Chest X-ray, PA view. Patient: 53 years old, sex F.
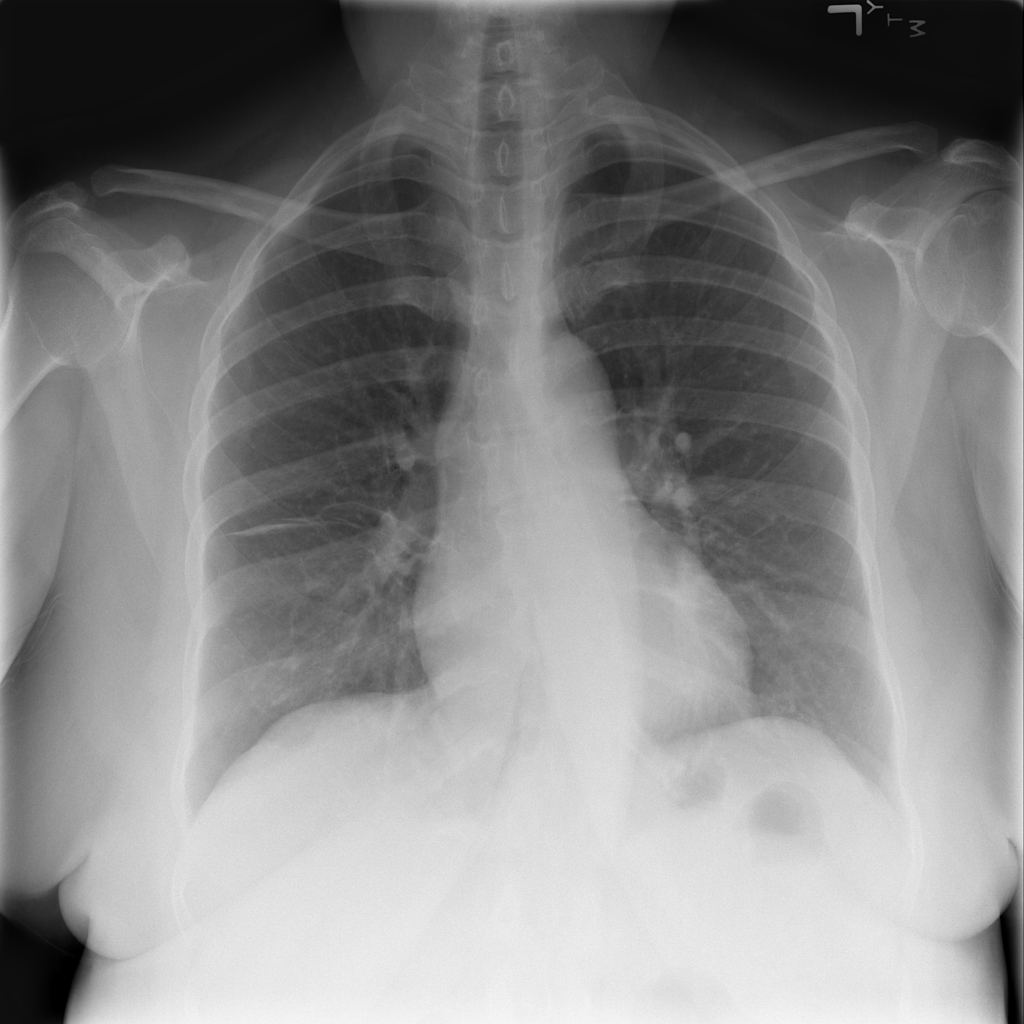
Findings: No Finding